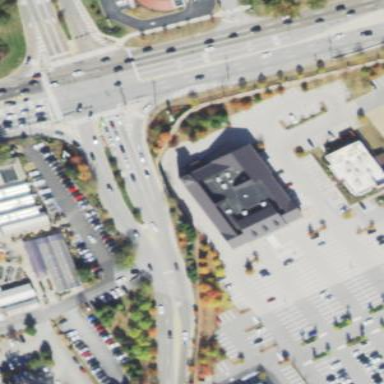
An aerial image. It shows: Building.